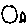
Label: moon